\framebox{新定义}
 “阳马”，是底面为矩形，且有一条侧棱与底面垂直的四棱锥.《九章算术》总结了先秦时期数学成就，是我国古代内容极为丰富的数学巨著，对后世数学研究产生了广泛而深远的影响. 书中有如下问题：“今有阳马，广五尺，袤七尺，高八尺. 问积几何？”其意思为：“今有底面为矩形，一条侧棱垂直于底面的四棱锥，它的底面长、宽分别为7尺和5尺，高为8尺，问它的体积是多少？”若以上的条件不变，则这个四棱锥的外接球的表面积为（ ）平方尺.

figure1

 A. $142\pi$ \quad B. $140\pi$ \quad C. $138\pi$ \quad D. $128\pi$
【解答】
\noindent
 【答案】C

\vspace{0.3cm}

\noindent
 【解析】

\noindent
 如图所示，这个四棱锥的外接球和长方体的外接球相同，所以外接球的半径为
\[
R =
\frac{\sqrt{7^2 + 5^2 + 8^2}}{2} = \frac{\sqrt
{138}}{2},
\]
外接球的表面积
\[
S = 4
\pi R^2 = 138\pi
.
\]

\noindent
 故选：C.
\noindent
 【答案】C

\vspace{0.3cm}

\noindent
 【解析】

\noindent
 如图所示，这个四棱锥的外接球和长方体的外接球相同，所以外接球的半径为
\[
R =
\frac{\sqrt{7^2 + 5^2 + 8^2}}{2} = \frac{\sqrt
{138}}{2},
\]
外接球的表面积
\[
S = 4
\pi R^2 = 138\pi
.
\]

\noindent
 故选：C.
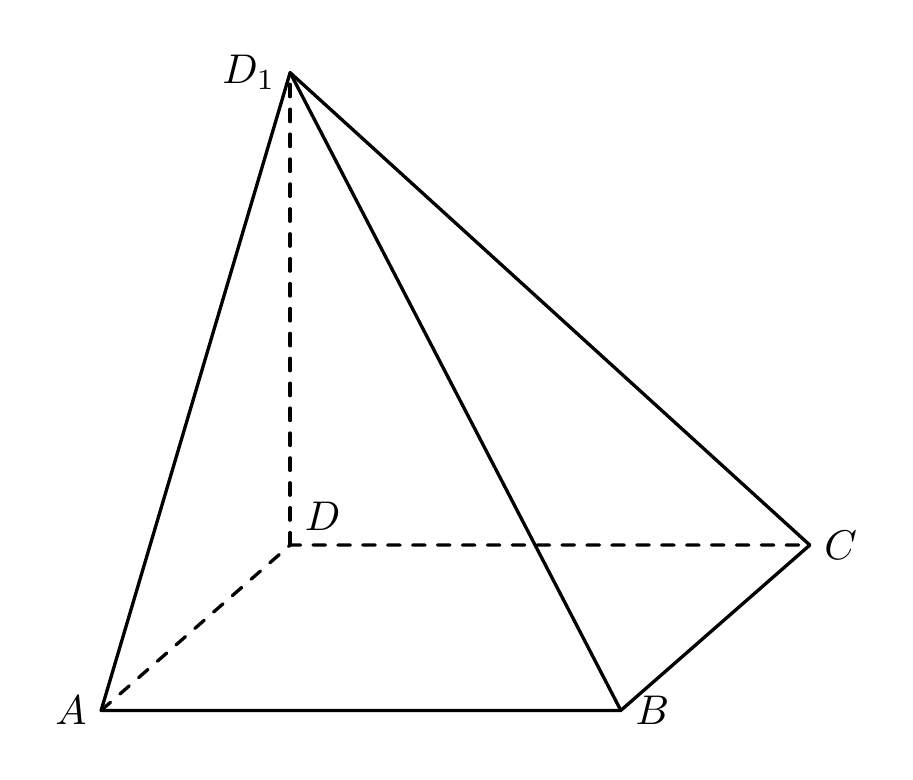
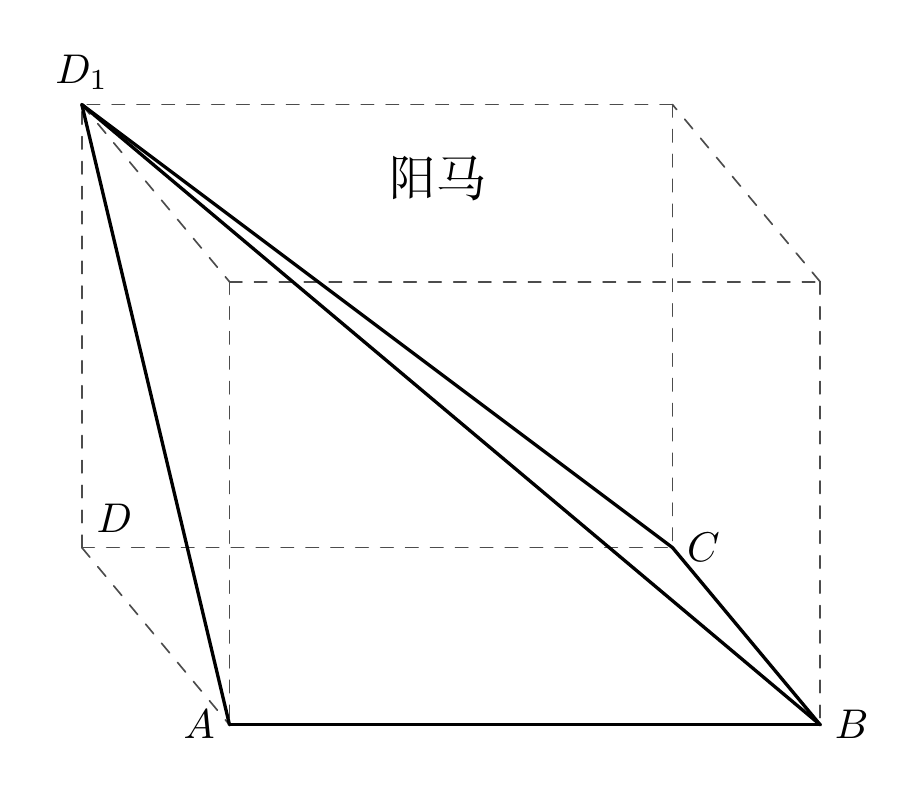